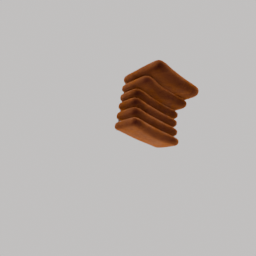
Label: furniture